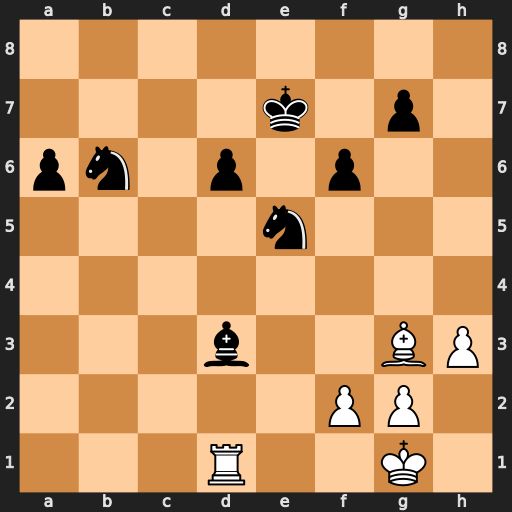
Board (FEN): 8/4k1p1/pn1p1p2/4n3/8/3b2BP/5PP1/3R2K1
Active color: w
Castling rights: -
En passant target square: -
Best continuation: Bxe5 fxe5 Rxd3